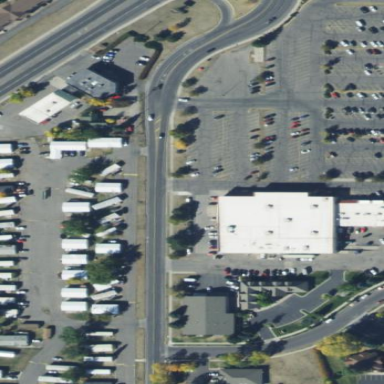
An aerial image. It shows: Parking area with surface.